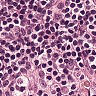
Metastatic tissue present: no